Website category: movie
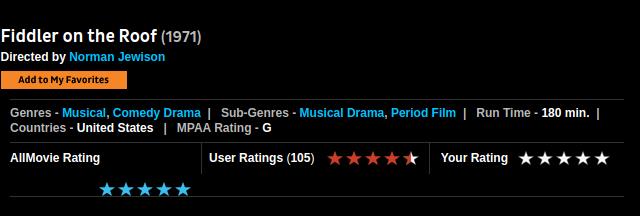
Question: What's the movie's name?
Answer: Fiddler on the Roof

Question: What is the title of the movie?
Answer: Fiddler on the Roof

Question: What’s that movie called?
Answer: Fiddler on the Roof

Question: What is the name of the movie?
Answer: Fiddler on the Roof

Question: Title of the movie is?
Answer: Fiddler on the Roof

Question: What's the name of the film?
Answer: Fiddler on the Roof

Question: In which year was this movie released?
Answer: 1971

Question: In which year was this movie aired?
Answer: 1971

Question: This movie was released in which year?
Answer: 1971

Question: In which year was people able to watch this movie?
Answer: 1971

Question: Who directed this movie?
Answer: Norman Jewison

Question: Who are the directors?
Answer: Norman Jewison

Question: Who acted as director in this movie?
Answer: Norman Jewison

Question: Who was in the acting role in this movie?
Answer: Norman Jewison

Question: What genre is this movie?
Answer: Musical , Comedy Drama

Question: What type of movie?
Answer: Musical , Comedy Drama

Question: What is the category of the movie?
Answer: Musical , Comedy Drama

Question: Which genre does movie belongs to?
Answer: Musical , Comedy Drama

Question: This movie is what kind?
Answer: Musical , Comedy Drama

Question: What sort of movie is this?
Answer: Musical , Comedy Drama

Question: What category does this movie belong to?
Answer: Musical , Comedy Drama

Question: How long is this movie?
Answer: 180 min.

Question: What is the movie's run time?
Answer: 180 min.

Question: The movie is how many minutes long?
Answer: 180 min.

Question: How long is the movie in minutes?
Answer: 180 min.

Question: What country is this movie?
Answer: United States

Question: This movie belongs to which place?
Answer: United States

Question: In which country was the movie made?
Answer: United States

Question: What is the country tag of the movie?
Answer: United States

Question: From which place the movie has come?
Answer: United States